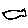
Label: fish